Question: Basically I am trying to create an email template using HTML and Dreamweaver. It's my first template. The fact that I cannot use '<div>' tag for email templates is really giving me headache. I am having difficulty aligning the social icons with the "I am social text". They both are assigned with 'align="center"' inside the 'td' tag. The image that is displayed below is "footer" section of my email template.
Here's the screenshot:

I am only posting the code for footer section because my content and header section is working fine.
'''
<!DOCTYPE html PUBLIC "-//W3C//DTD XHTML 1.0 Transitional//EN" "http://www.w3.org/TR/xhtml1/DTD/xhtml1-transitional.dtd">
<html xmlns="http://www.w3.org/1999/xhtml">
<head>
<meta http-equiv="Content-Type" content="text/html; charset=utf-8" />
<title>TrickyPhotoshop Newsletter</title>
<style type="text/css">
body {
font-family: Tahoma, Geneva, sans-serif;
font-size: 15px;
background: #CCC;
}
h4.copyright, p.copyright {
padding-left: 50px;
color: #FFF
}
h4.social {
padding-left: 50px;
color: #fff;
}
p.footer {
color: #FFF;
}
</style>
</head>
<body>
<table width="600" align="center" bgcolor="#999999">
<tr>
<td align="center"><h4 class="social">I am also social</h4></td>
</tr>
<tr>
<td align="center"><p class="footer">
<a href="http://www.facebook.com/trickyphotoshop">
<img src=
"images/Facebook-256.gif" width="25px" height="25px"/>
</a>
<a href="http://www.tricky-photoshop.com">
<img src="images/g+.gif" width="25px" height="25px" />
</a>
<a href="http://www.twitter.com/trickyphotoshop/">
<img src="images/twitter.gif" width="25px" height="25px" />
</a>
</p></td>
</tr>
<tr>
<td height="10"><h4 class="copyright">Copyright Area</h4></td>
</tr>
<tr>
<td height="10"><p class="copyright">
&copy All rights reserved
</p></td>
</tr>
</table>
</body>
</html>
'''
Basically I want two things:
1. I want to properly align "I am also social" text with the three icons i.e. facebook, twitter, google+
2. As you can see there is a huge space between "Copyright Area" and "All Rights Reserved". I want to remove this space.
I know that my code is not too much professional but it's my first HTML code.
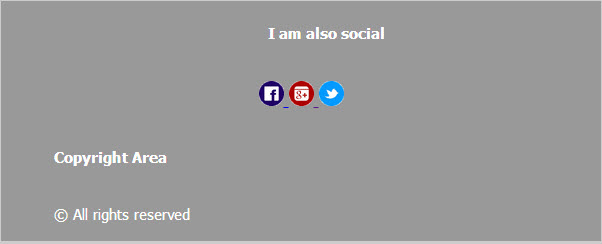
Answer: You should change the style as follows:
'''
h4.social {
/* remove: padding-left: 50px; */
color: #fff;
}
h4.copyright, p.copyright {
padding-left: 50px;
margin: 0px; /* add this line */
color: #FFF;
}
'''
I recommend using <URL> for "playing" with CSS changes